Aerial crown-view tile of a tropical tree (Barro Colorado Island, Panama), acquired 20250616:
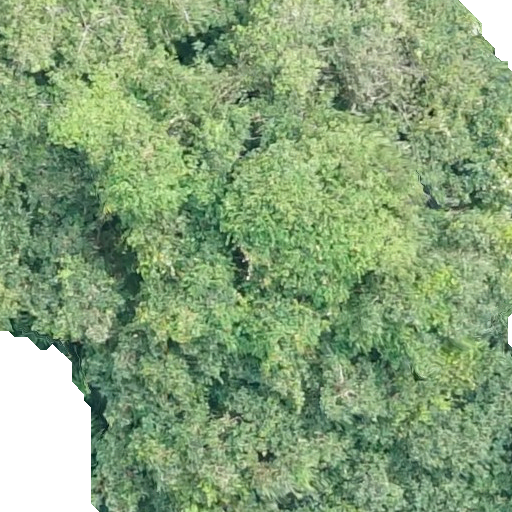
Species: Hieronyma alchorneoides
GBIF accepted scientific name: Hieronyma alchorneoides
Crown area: 488.898 m²